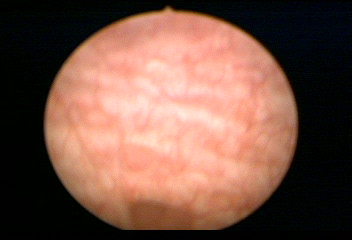
Modality: WLC
Class: Normal mucosa
Bladder cancer association: No